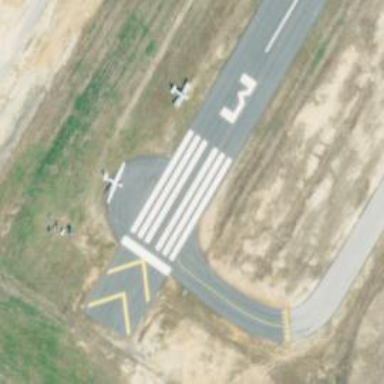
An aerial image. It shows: Runway surface made of asphalt at airport.